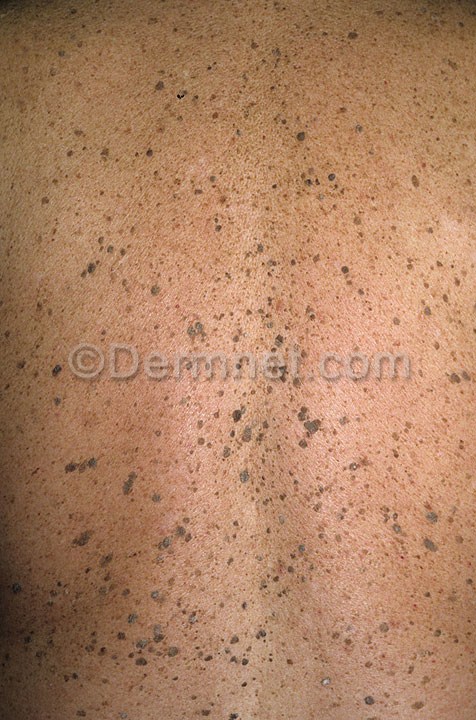
Disease: Systemic Disease